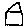
Label: house